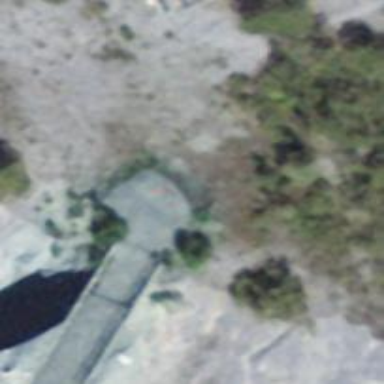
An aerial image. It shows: Gravel-surfaced alley bridge.